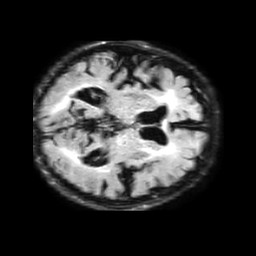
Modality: FLAIR
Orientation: axial
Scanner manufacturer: philips
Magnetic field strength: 1.5 T
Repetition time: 6 s
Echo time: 0.1031 s